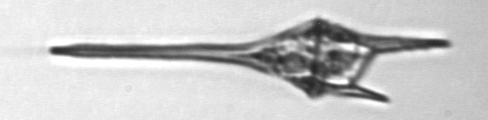
Label: Tripos_lineatus